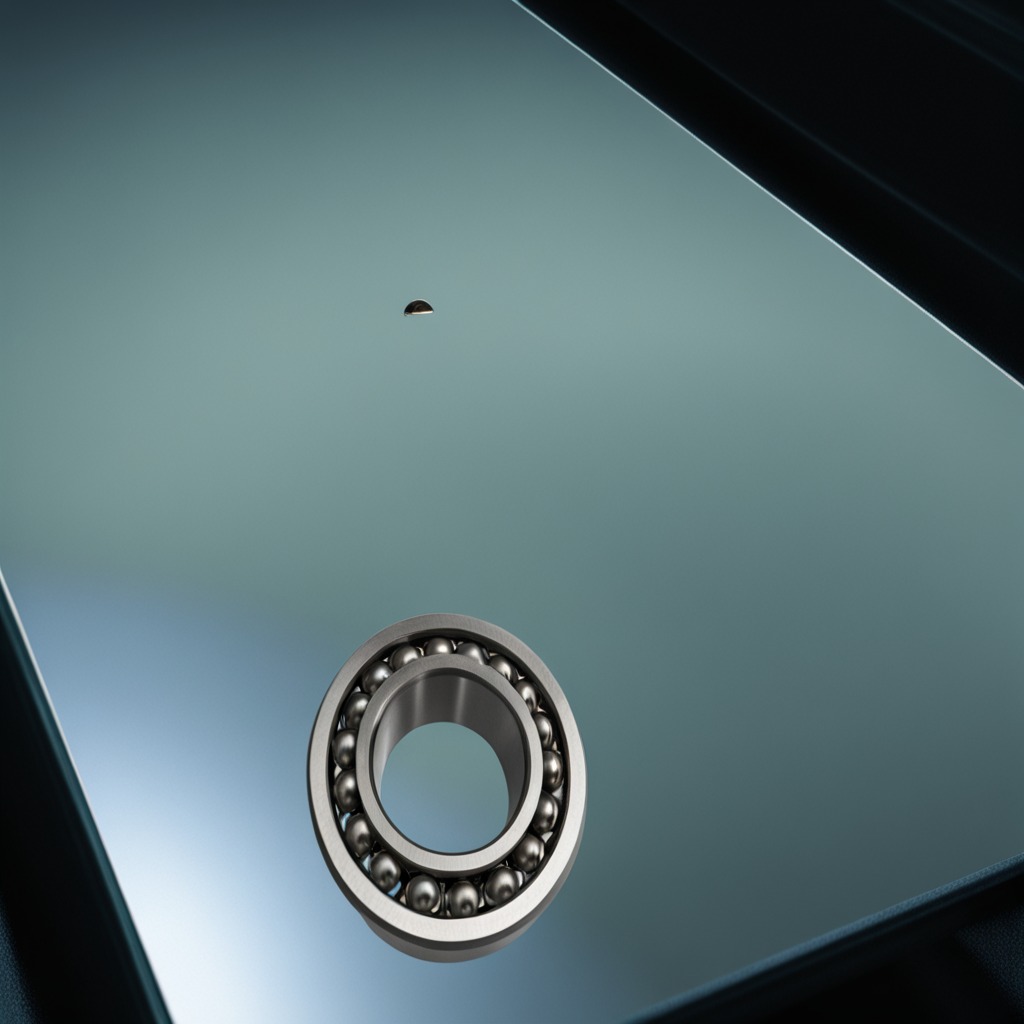
A metal ball bearing is lying on a clean empty table in a railway signal maintenance room lit by harsh overhead fluorescents.